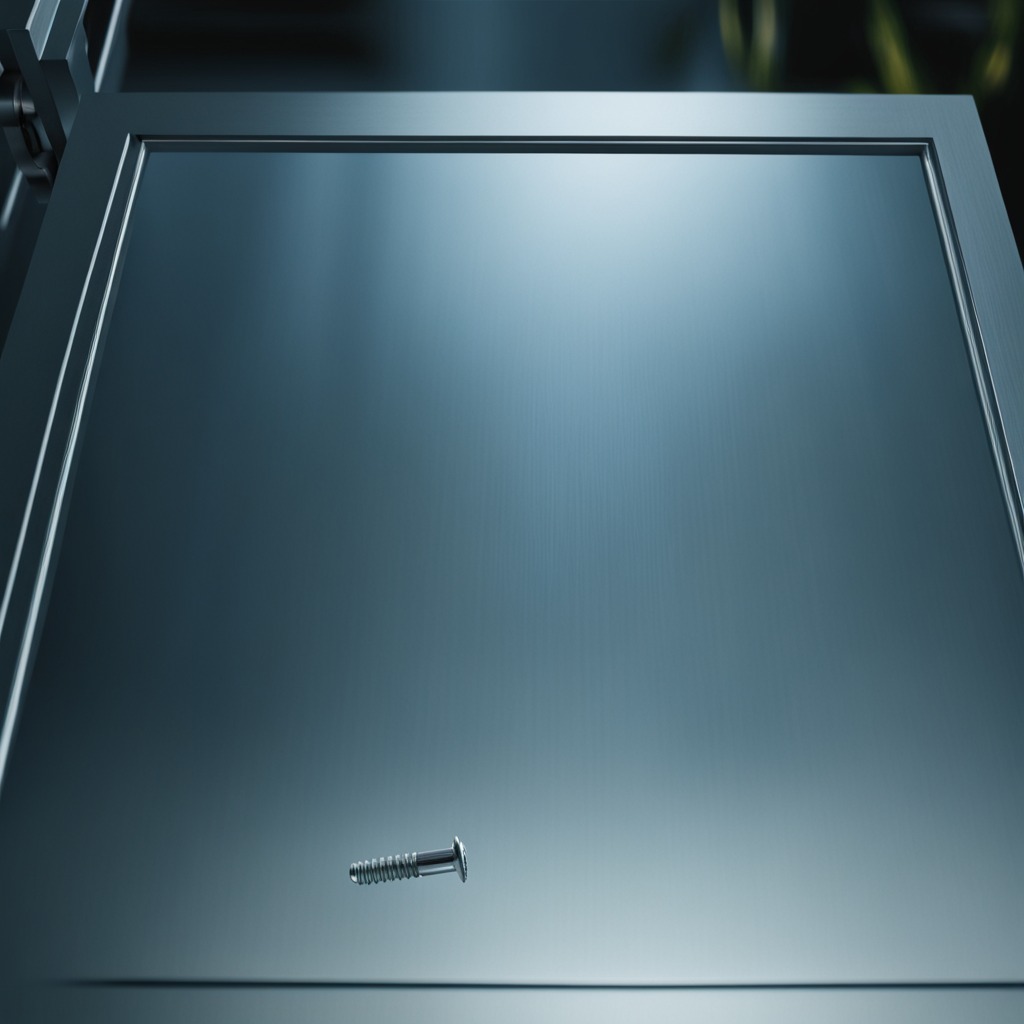
A metal screw is lying on a metal table in a machine shop under fluorescent lights.